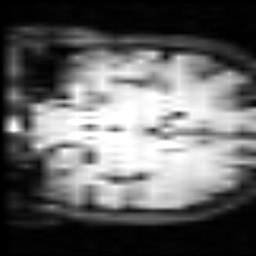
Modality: inplaneT2
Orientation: coronal